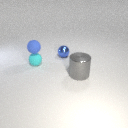
small cyan rubber sphere below small blue rubber sphere